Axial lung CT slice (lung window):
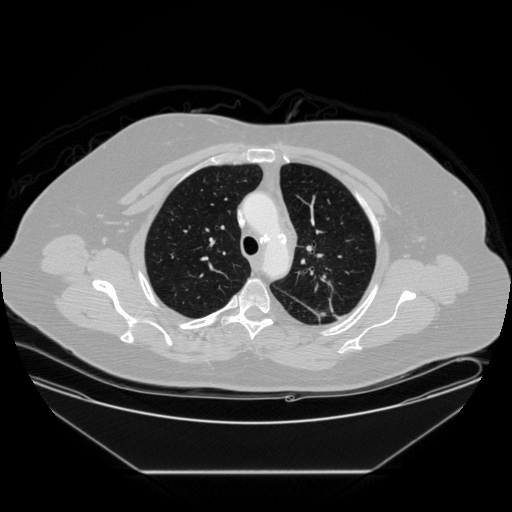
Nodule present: no